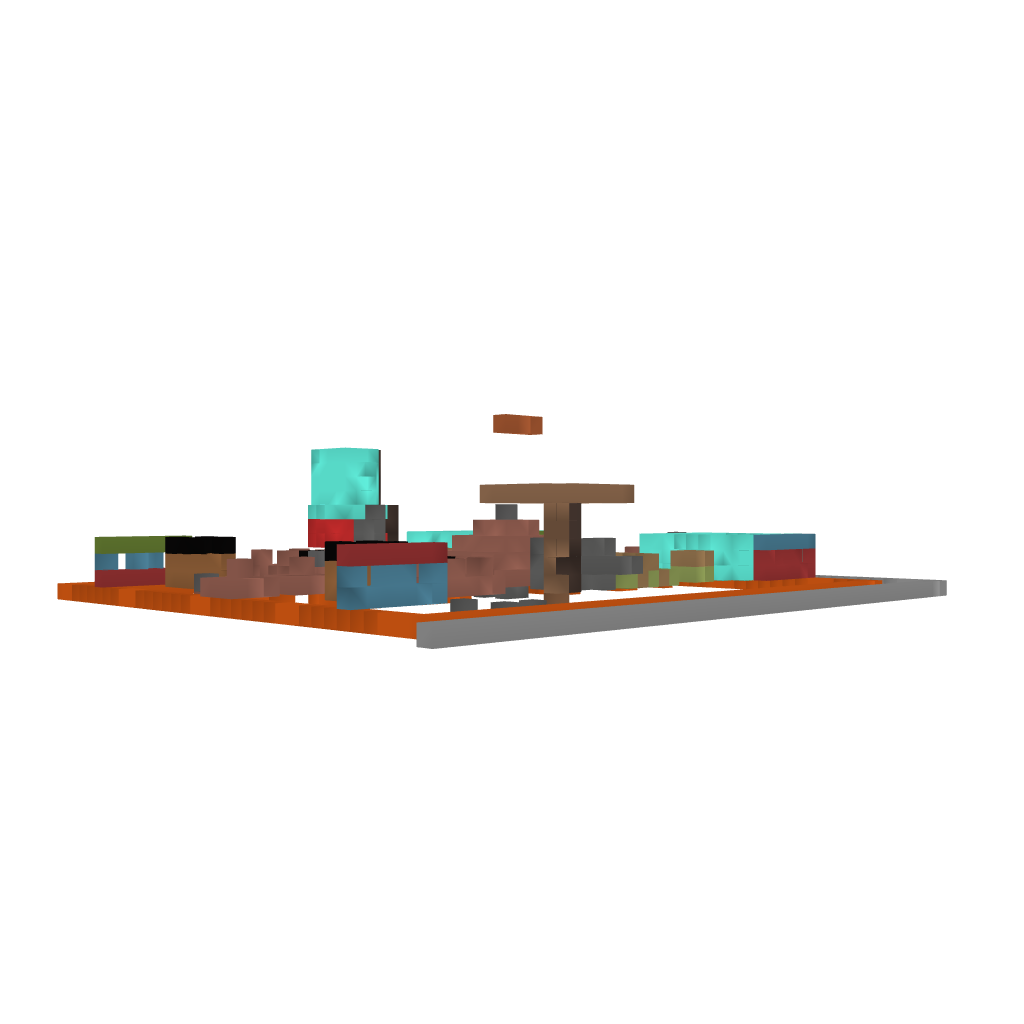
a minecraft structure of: GunFun